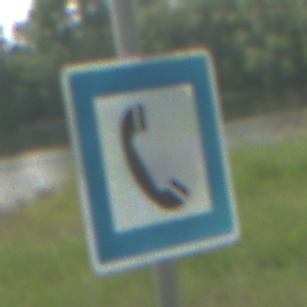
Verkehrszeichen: Fernsprecher
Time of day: MorningAfternoon
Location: Outdoor (Nature)
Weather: PartlyCloudy
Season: NotSpecified
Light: Natural